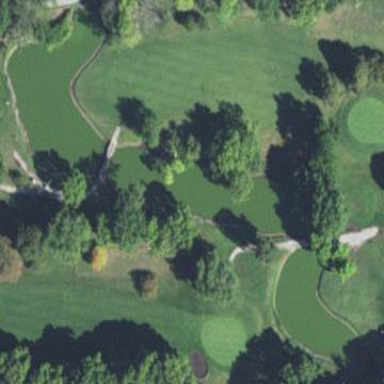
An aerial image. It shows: Water hazard on golf course.